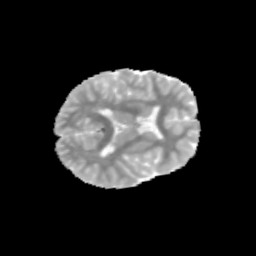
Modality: MD
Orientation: axial
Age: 9
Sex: male
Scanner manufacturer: siemens
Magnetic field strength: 3 T
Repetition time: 3.8 s
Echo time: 0.07 s